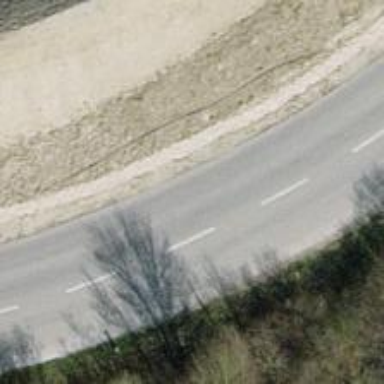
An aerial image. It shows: Tertiary road.